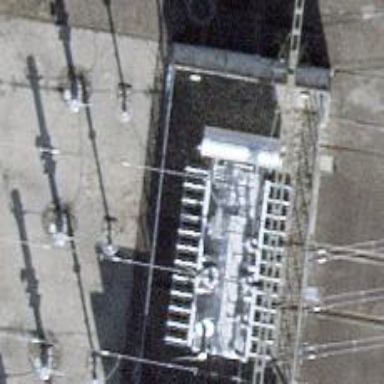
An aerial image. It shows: Outdoor transformer.